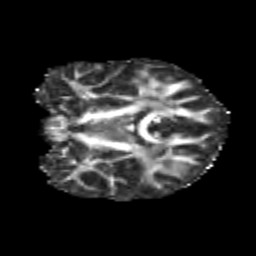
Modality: FA
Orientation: coronal
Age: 12
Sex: male
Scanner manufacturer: siemens
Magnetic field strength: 3 T
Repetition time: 3.8 s
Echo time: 0.07 s